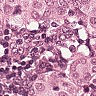
Metastatic tissue present: yes